Interaction volume radius: 5 \u00c5
Interaction volume height: 15 \u00c5
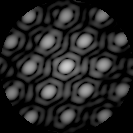
Disorder parameter: 0.1461